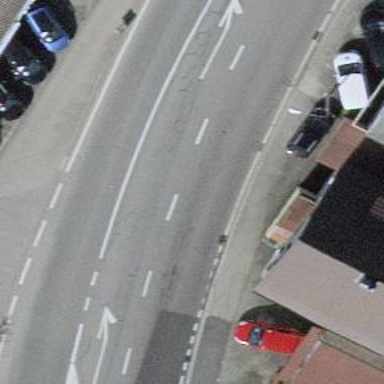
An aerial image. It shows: Primary road with sidewalk on the left.